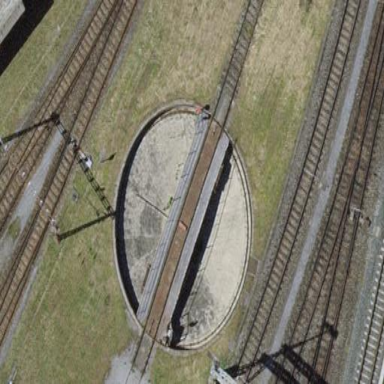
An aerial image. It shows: Yard with one track and railway turntable.